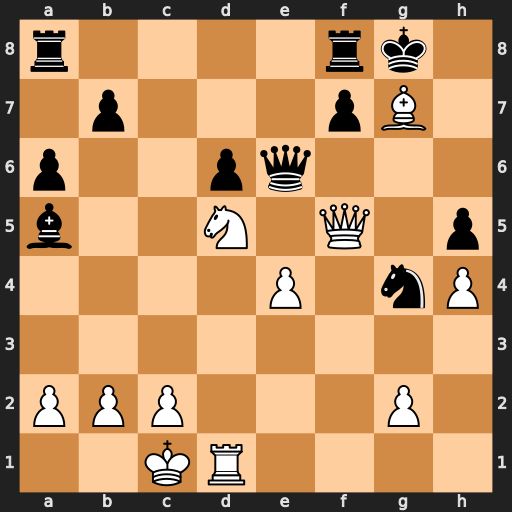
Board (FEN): r4rk1/1p3pB1/p2pq3/b2N1Q1p/4P1nP/8/PPP3P1/2KR4
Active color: w
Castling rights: -
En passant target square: -
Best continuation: Qg5 Qg6 Ne7+ Kxg7 Nxg6 fxg6 Qxa5